Interaction volume radius: 5 \u00c5
Interaction volume height: 10 \u00c5
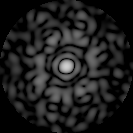
Disorder parameter: 0.8421